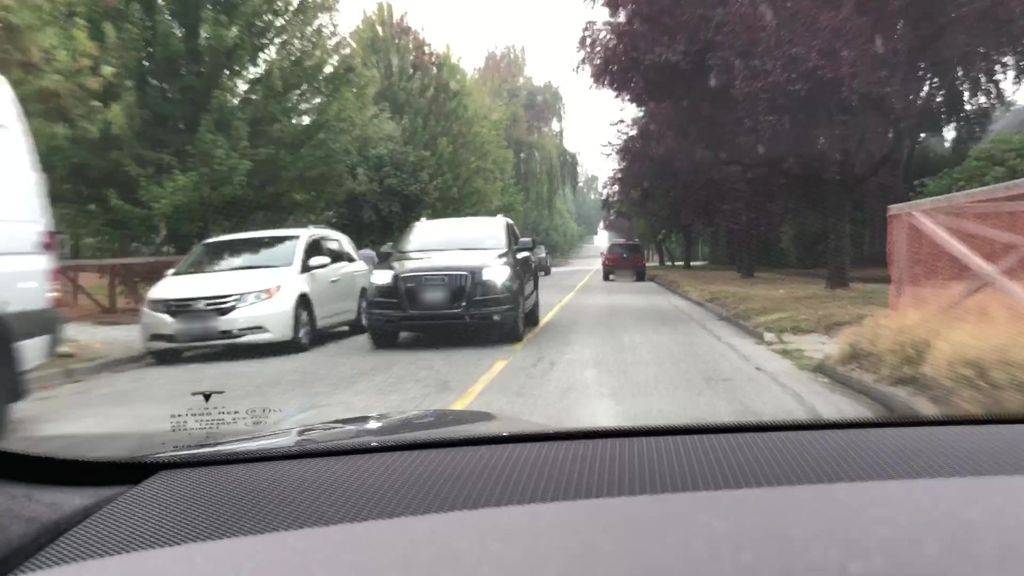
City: vancouver